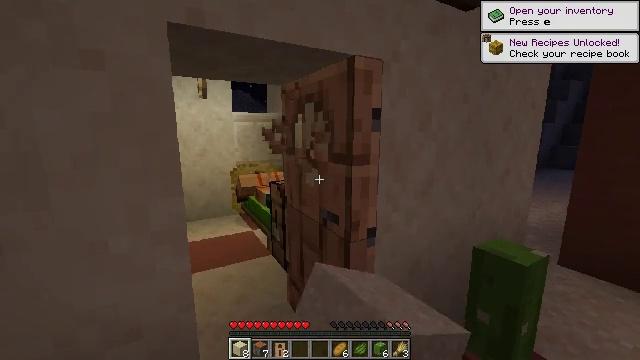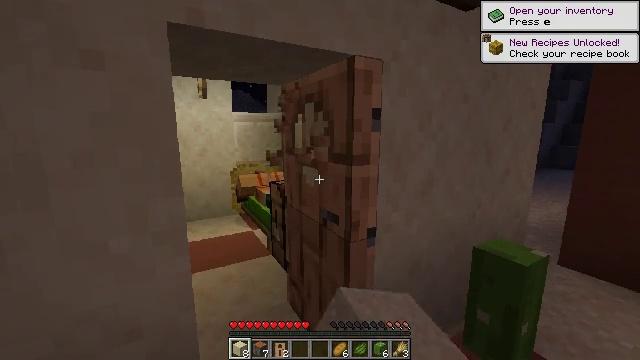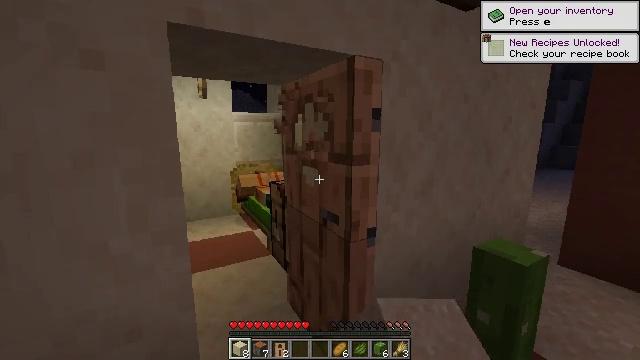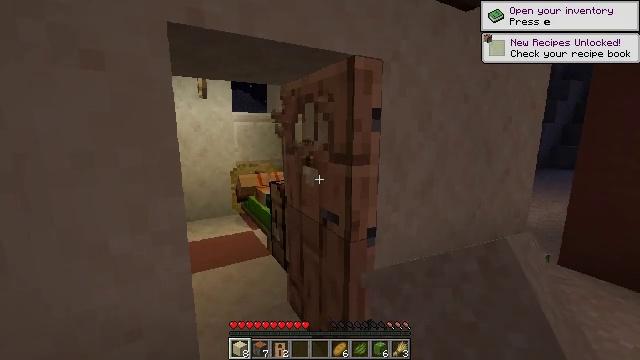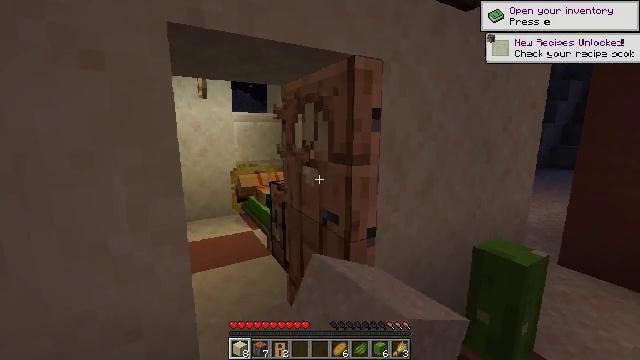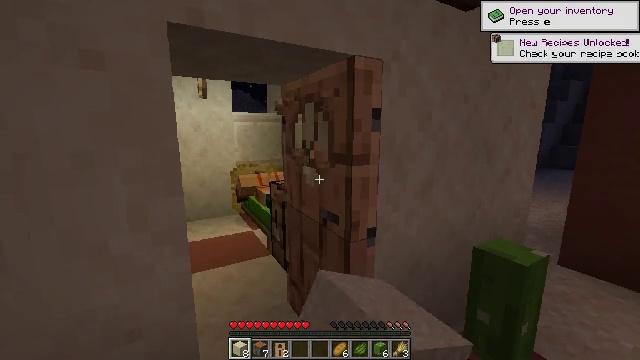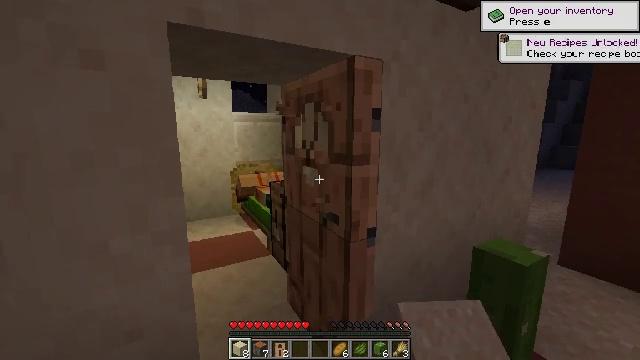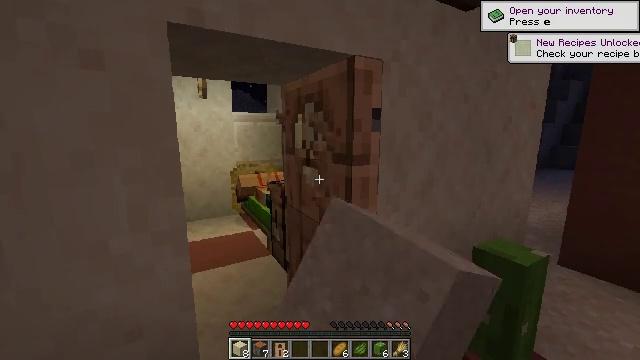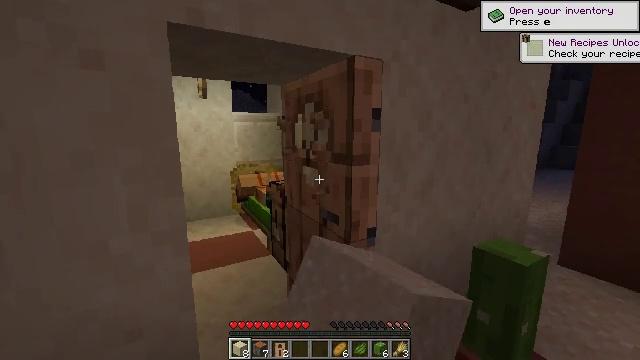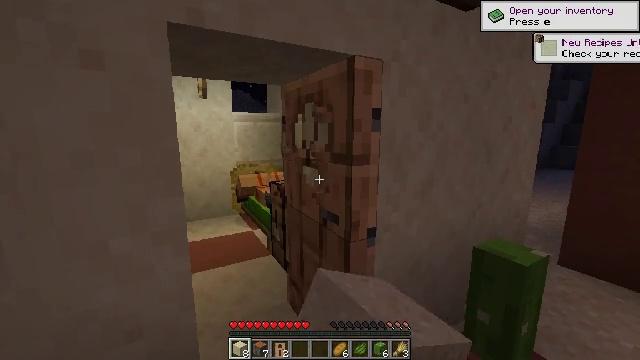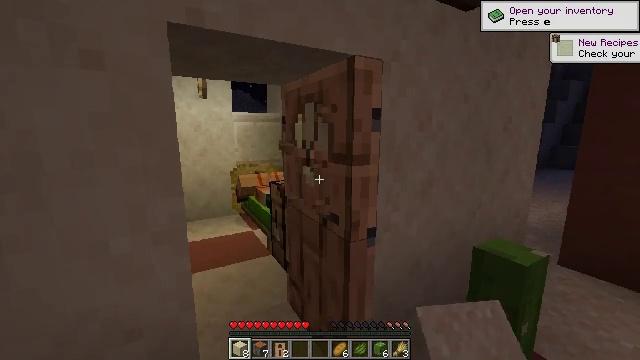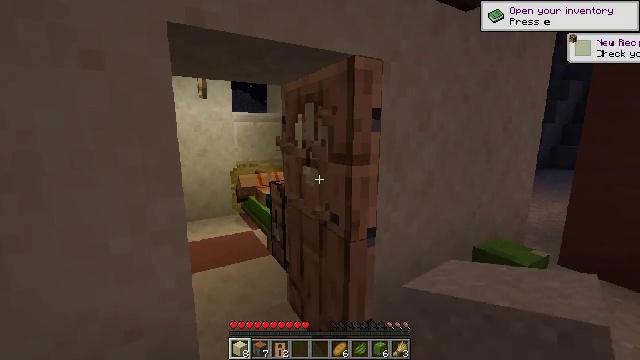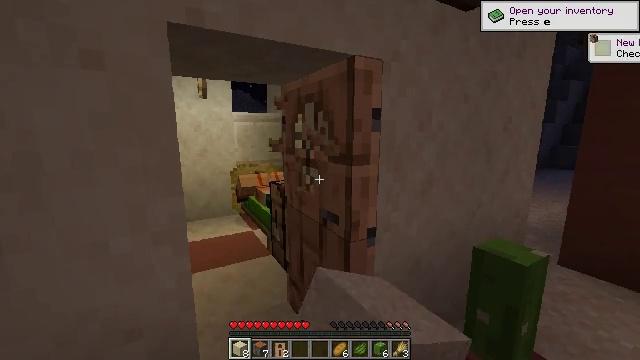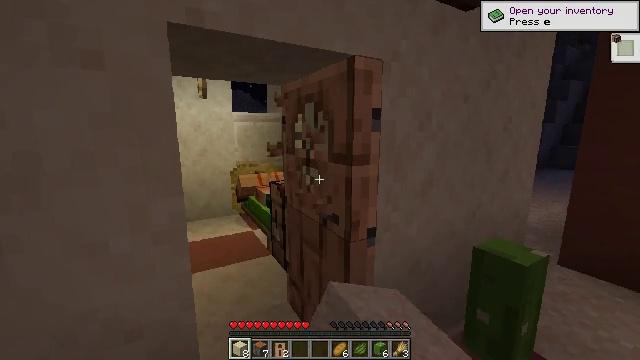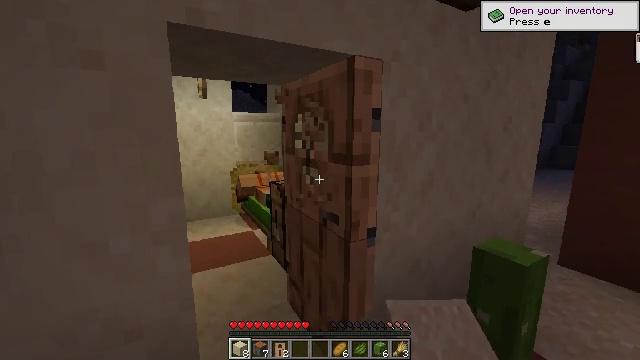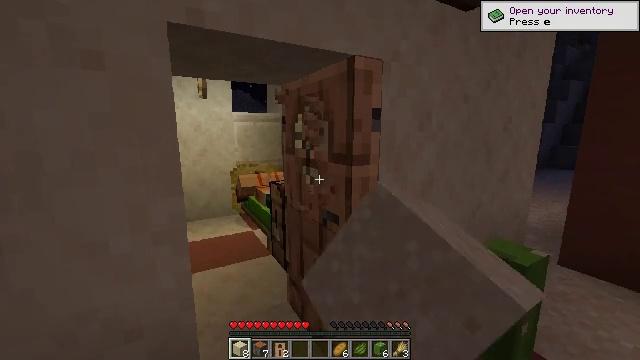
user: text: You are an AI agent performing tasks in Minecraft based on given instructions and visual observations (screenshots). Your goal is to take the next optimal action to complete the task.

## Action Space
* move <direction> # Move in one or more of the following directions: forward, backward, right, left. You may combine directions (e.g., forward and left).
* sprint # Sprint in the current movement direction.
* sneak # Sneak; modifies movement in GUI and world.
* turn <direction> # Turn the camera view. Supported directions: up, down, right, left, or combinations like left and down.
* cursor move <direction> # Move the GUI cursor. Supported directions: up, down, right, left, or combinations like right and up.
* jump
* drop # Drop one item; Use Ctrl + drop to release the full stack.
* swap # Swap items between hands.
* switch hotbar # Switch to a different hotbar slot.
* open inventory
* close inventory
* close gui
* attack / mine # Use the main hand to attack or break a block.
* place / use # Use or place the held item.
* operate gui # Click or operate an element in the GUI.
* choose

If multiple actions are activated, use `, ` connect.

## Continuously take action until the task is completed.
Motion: motion action
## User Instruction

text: Gather the jungle door by mining it.
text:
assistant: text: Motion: attack / mine
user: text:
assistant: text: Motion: attack / mine
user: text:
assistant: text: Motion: attack / mine
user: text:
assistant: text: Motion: attack / mine
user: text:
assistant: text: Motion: attack / mine
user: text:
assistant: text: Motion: attack / mine
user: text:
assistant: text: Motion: attack / mine
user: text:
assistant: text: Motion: attack / mine
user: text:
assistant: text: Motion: attack / mine
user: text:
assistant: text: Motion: attack / mine
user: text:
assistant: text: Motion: attack / mine
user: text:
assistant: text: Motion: attack / mine
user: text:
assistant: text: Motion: attack / mine
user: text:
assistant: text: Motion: attack / mine
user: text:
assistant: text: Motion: attack / mine
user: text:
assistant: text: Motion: attack / mine
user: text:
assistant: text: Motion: turn right, attack / mine
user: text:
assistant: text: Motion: attack / mine
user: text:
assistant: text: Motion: turn left and up, attack / mine
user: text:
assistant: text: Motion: turn up, attack / mine
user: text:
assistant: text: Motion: attack / mine
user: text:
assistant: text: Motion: attack / mine
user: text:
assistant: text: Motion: attack / mine
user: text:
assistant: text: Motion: turn right, attack / mine
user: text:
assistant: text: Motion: turn down, attack / mine
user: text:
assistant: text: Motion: attack / mine
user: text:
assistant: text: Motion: attack / mine
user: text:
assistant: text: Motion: attack / mine
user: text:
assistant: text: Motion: attack / mine
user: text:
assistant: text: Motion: attack / mine